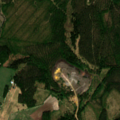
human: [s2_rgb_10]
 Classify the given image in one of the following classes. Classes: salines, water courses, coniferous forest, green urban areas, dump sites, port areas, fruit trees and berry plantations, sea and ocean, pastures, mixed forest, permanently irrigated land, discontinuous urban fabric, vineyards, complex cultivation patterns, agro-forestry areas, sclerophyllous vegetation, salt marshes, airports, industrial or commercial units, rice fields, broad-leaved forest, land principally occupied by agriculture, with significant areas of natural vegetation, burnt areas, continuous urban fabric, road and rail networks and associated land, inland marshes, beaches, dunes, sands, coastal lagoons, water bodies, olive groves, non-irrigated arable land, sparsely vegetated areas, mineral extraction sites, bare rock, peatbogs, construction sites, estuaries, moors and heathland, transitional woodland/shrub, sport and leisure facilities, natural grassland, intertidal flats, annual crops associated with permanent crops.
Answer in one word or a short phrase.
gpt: non-irrigated arable land, land principally occupied by agriculture, with significant areas of natural vegetation, coniferous forest, mixed forest, transitional woodland/shrub